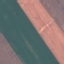
Land use / land cover class: AnnualCrop